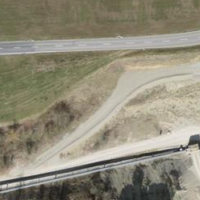
EUNIS habitat code: 54
Species observed at this site:
Chrysogaster solstitialis